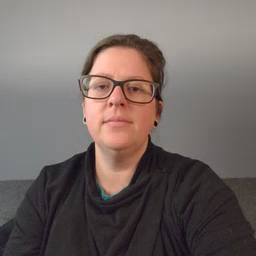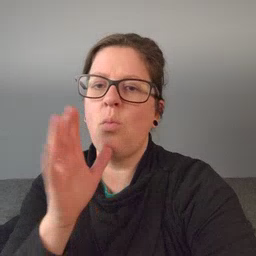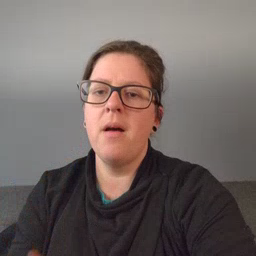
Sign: grandma